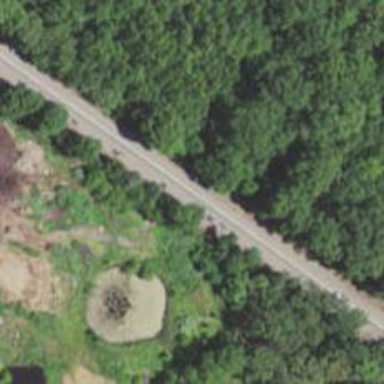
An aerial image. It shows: Railway track.